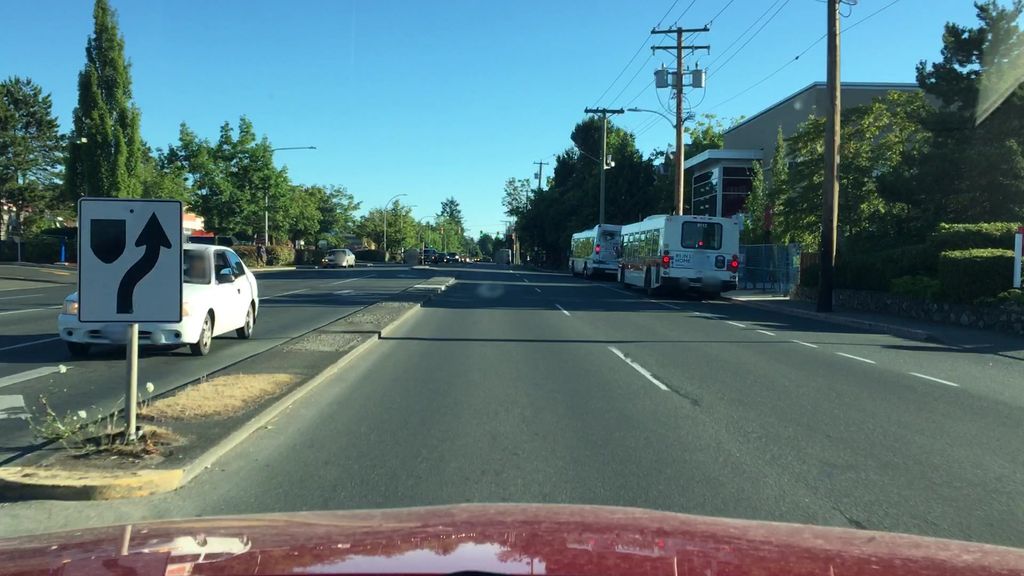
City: victoria